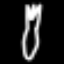
Label: fork